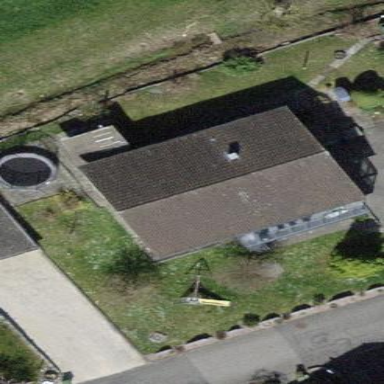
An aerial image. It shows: Simple and straightforward house.